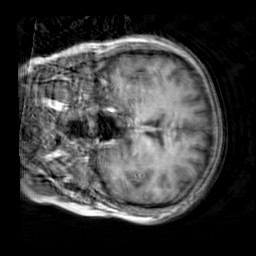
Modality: T1w
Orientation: coronal
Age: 22
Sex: female
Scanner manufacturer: siemens
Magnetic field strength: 3 T
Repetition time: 2.3 s
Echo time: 0.00303 s